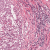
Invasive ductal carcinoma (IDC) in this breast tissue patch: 0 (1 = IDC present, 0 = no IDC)